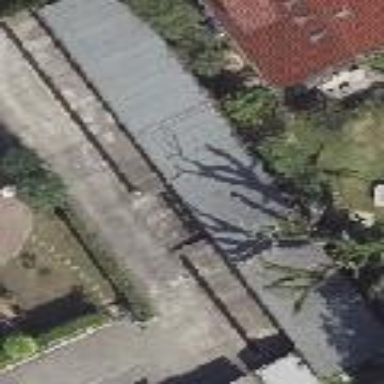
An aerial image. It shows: Group of garages.